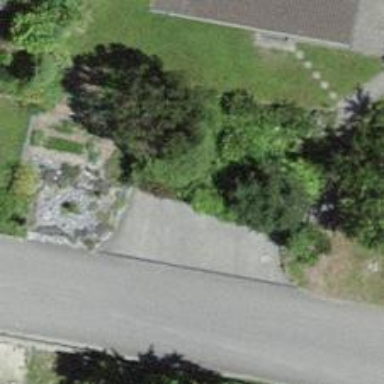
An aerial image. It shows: Garage building.